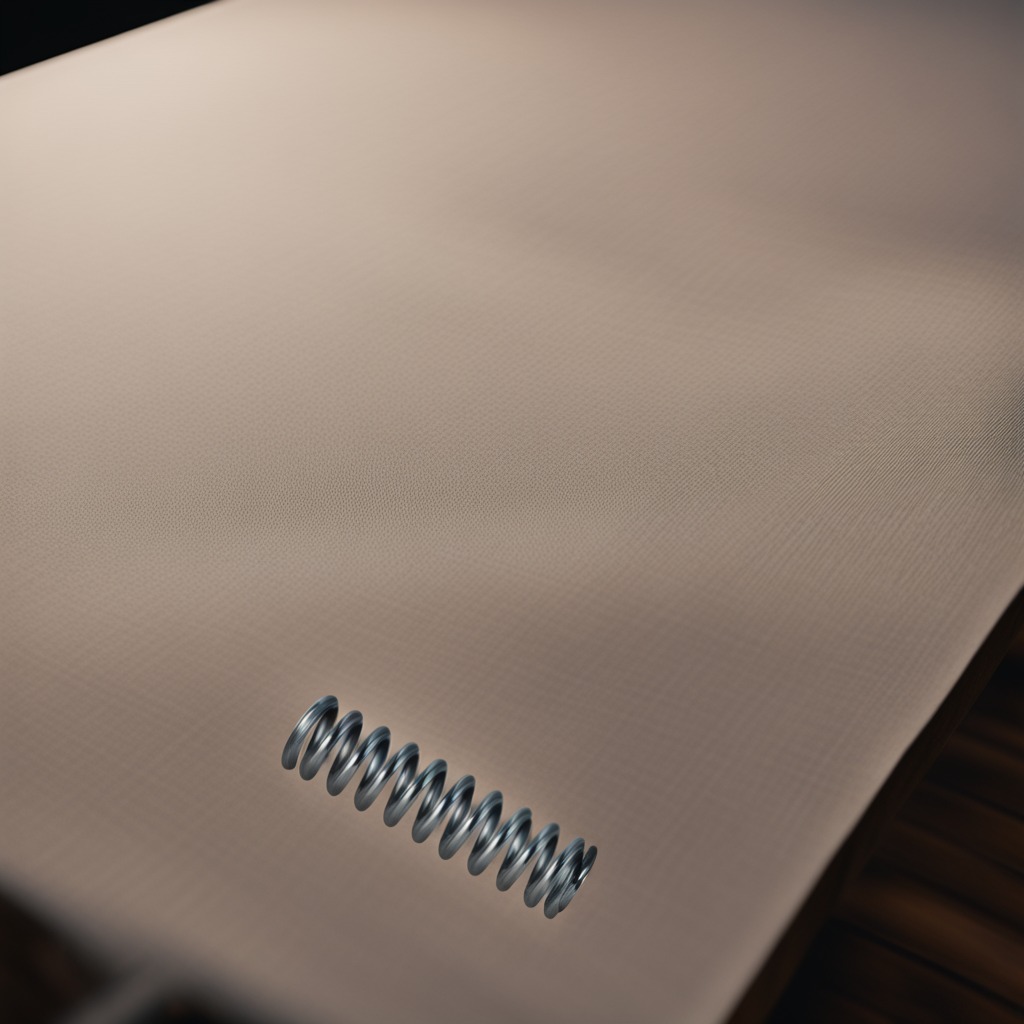
A coiled metal spring lies on the wooden table.